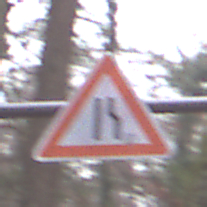
Verkehrszeichen: EinseitigVerengteFahrbahnRechts
Umgebung: Outdoor, Nature
Tageszeit: Midday
Wetter: Overcast
Licht: Natural
Jahreszeit: Autumn
Kontrast: LowContrast